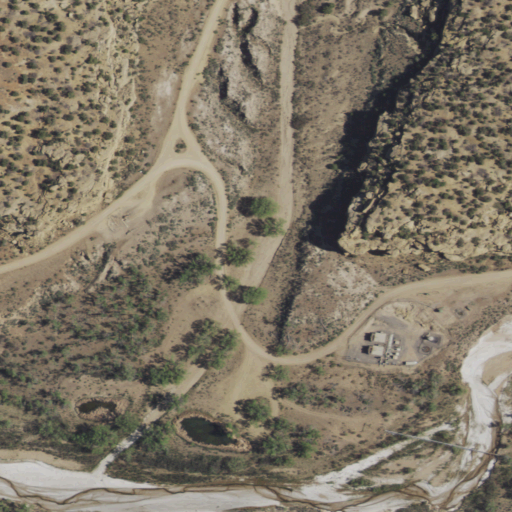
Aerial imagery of valley in New Mexico named Delgadita Canyon containing shrub, low intensity development, and open development